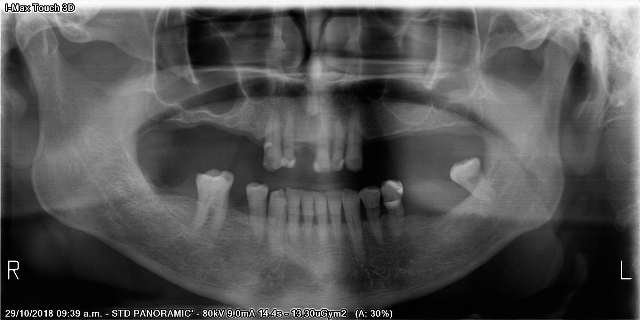
adult